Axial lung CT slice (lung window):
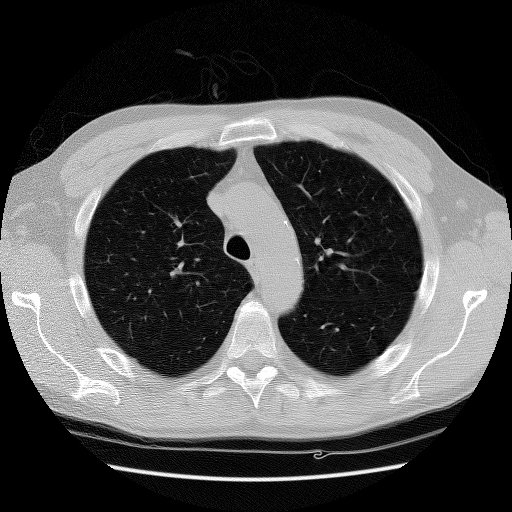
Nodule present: no